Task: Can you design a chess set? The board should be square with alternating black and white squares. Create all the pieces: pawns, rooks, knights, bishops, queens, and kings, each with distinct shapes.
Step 2186:
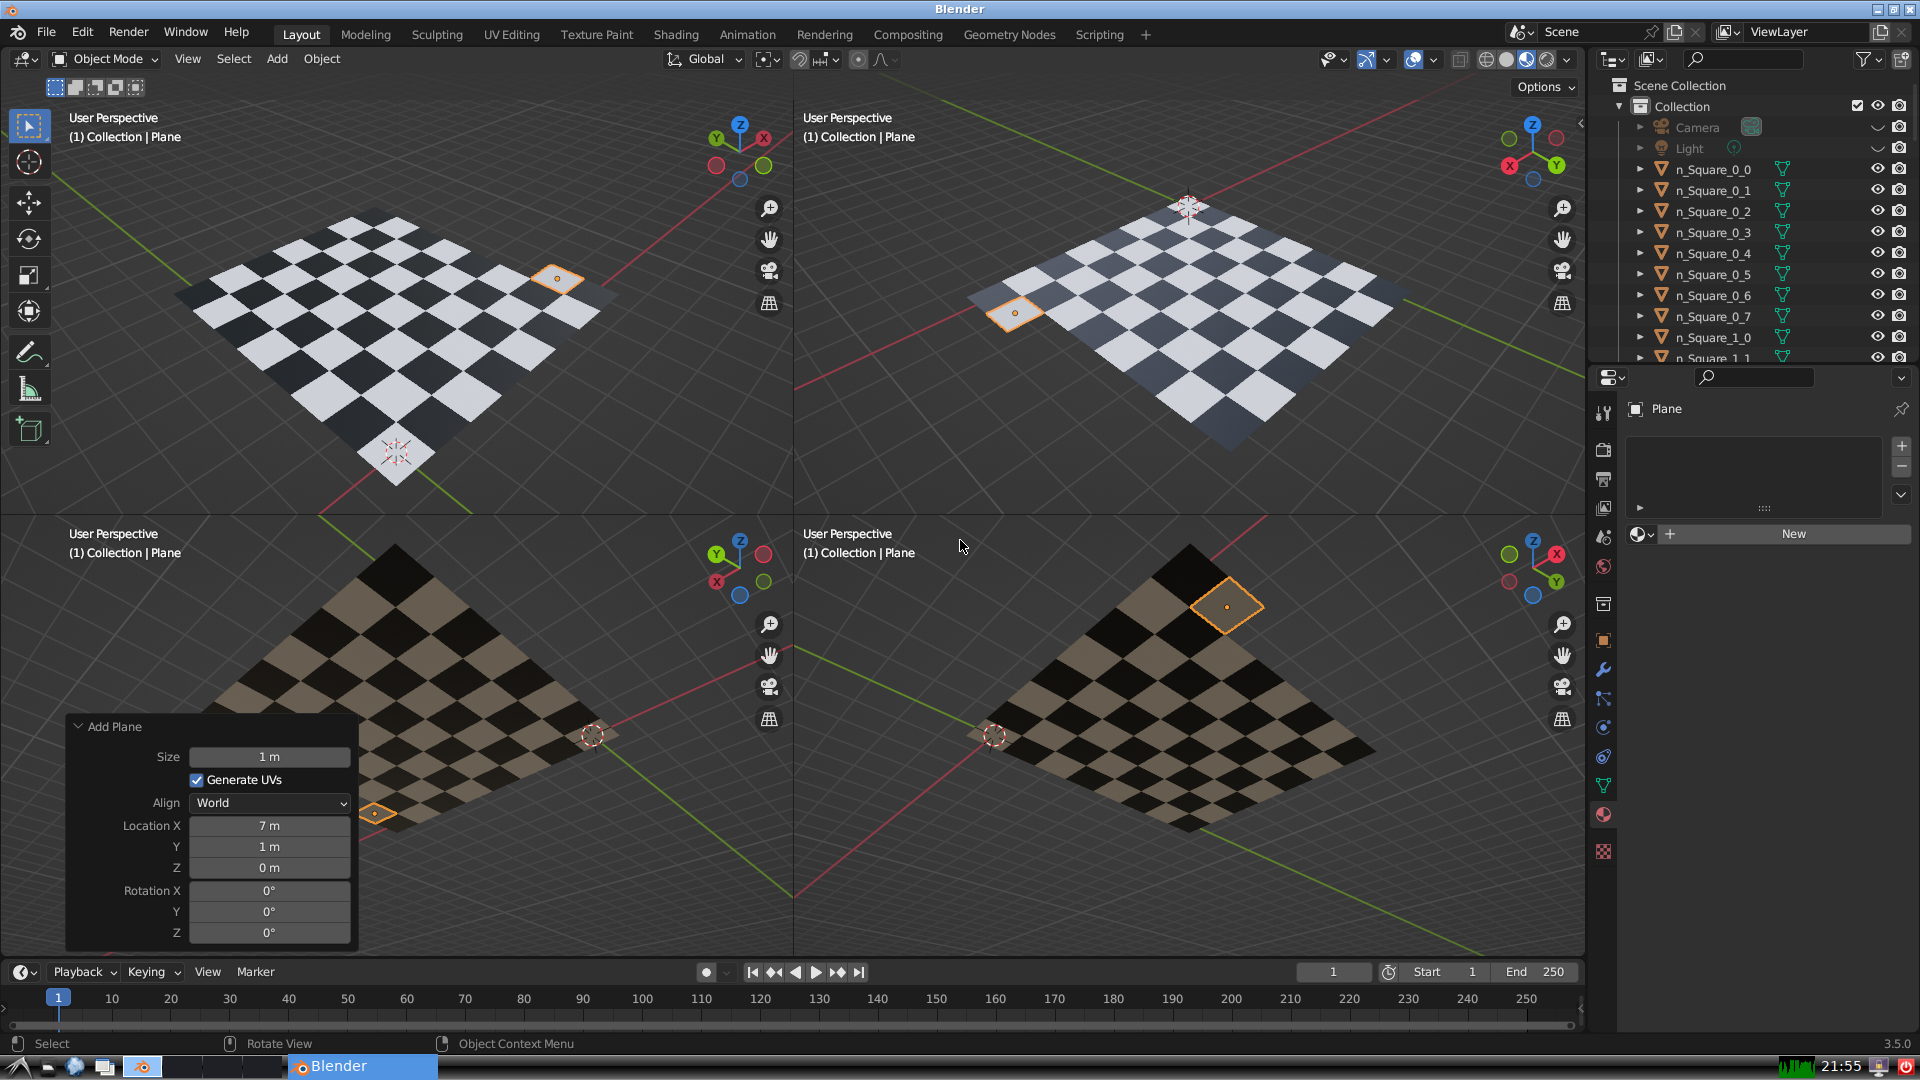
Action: {"key_press": ['Ctrl, Home']}